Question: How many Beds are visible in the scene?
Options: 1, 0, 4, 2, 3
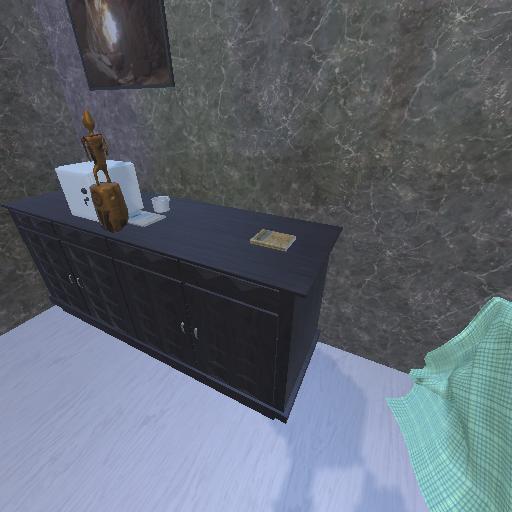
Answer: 1